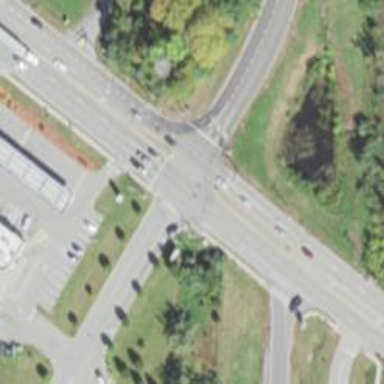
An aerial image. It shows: Marked crossing on the road.